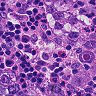
Metastatic tissue present: yes